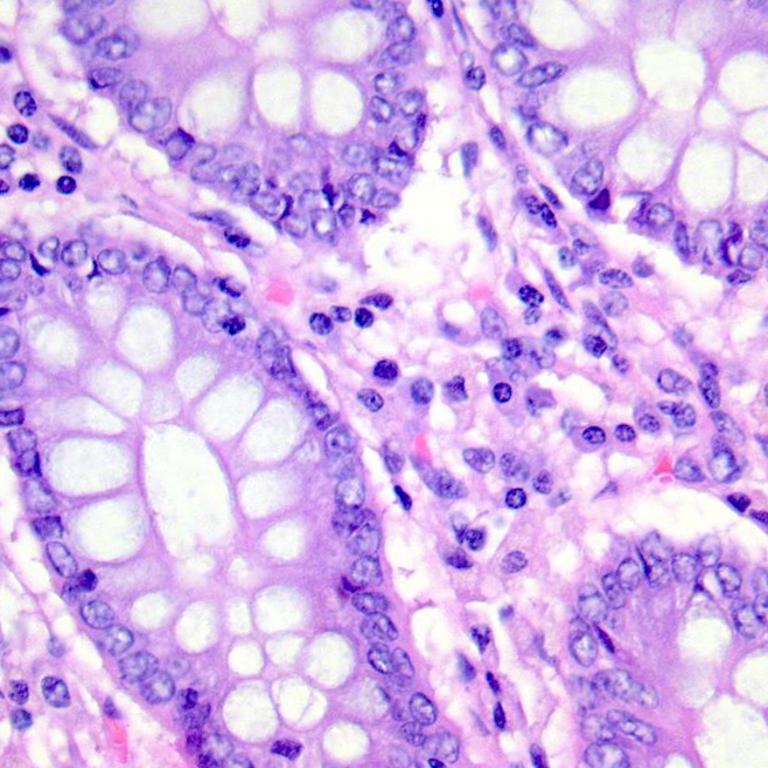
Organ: colon
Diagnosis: benign